Question: I have this simple code :
'''
void Application_BeginRequest(object sender, EventArgs e)
{
Trace.Write("Exception Handling", "......");
}
'''
However re-sharper scream (no-error only suggest) about :

> Method invocation is skipped. Compiler will not generate method
invocation because the method is conditional, or it is a partial
method without implementation
I'm not able to see this line in the Trace output.
however - other traces - I do see.
Why is that ?
(p.s. The page (which is under web Site project) has 'trace="true"').
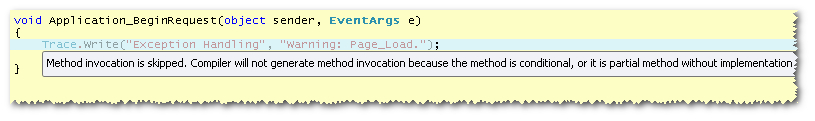
Answer: Be sure that the 'TRACE' constant is defined in your project settings for your current build configuration.

Since it's a website project, you could put
'''
#define TRACE
'''
at the top of 'Global.asax.cs' so that the trace symbol is defined.